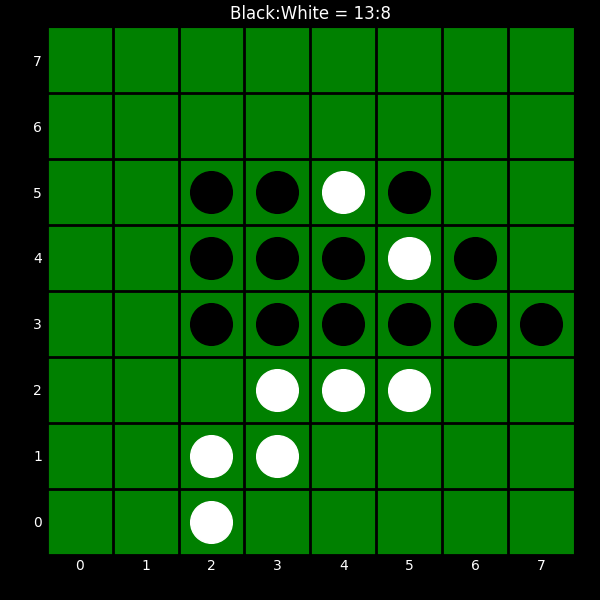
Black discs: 13
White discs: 8